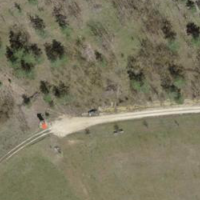
EUNIS habitat code: 56
Species observed at this site:
Ruspolia nitidula